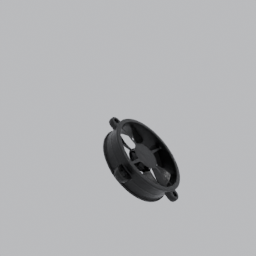
Label: mechanical